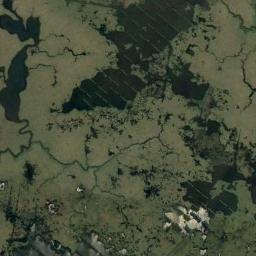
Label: wetland